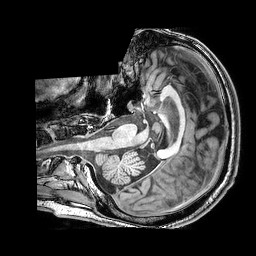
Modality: T1w
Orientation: axial
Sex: male
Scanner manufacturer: philips
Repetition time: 0.008141 s
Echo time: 0.00374 s